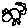
Label: cat